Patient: sex M, age 64
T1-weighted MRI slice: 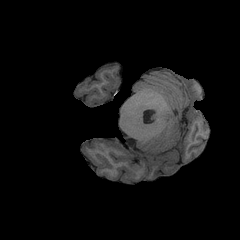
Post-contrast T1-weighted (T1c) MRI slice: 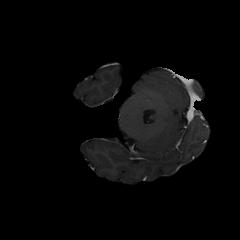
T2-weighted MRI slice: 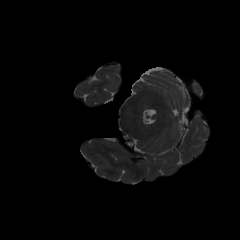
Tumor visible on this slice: no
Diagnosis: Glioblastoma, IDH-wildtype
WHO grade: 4